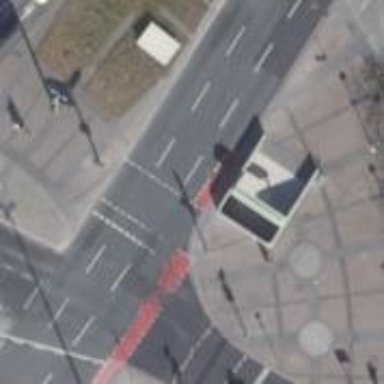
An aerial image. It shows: Crossing on asphalt path.